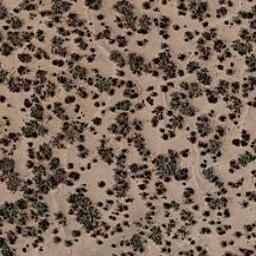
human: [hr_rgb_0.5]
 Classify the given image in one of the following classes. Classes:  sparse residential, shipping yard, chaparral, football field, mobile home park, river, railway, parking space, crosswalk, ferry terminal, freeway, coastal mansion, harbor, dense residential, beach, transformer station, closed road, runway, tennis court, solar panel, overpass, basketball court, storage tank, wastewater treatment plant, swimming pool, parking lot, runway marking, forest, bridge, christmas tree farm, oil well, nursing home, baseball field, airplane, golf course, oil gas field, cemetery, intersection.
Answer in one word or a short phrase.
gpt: chaparral